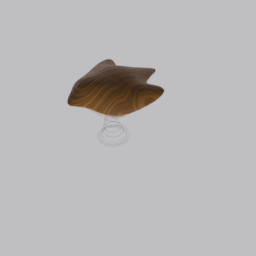
Label: lighting